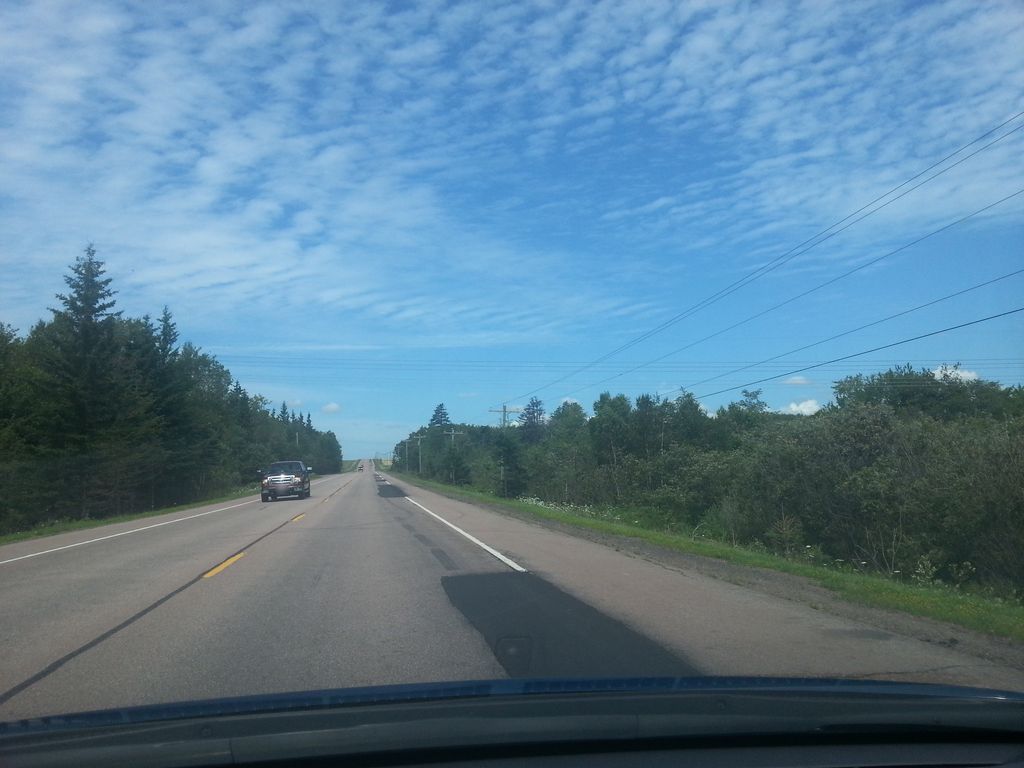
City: charlottetown